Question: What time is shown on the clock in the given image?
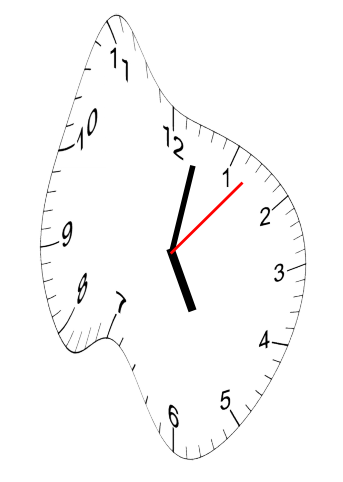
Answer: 05:02:07